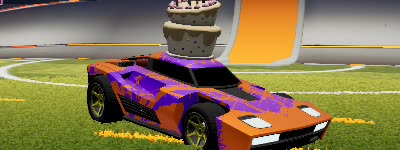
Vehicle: breakout